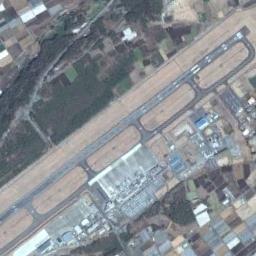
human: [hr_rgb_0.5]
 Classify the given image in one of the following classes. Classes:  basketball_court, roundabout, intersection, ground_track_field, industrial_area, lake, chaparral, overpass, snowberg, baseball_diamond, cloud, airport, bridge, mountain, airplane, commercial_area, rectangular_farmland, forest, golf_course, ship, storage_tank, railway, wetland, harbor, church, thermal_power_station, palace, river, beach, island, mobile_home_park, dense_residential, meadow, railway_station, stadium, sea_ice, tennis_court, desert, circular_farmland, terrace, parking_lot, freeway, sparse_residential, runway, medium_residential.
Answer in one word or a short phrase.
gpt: airport